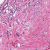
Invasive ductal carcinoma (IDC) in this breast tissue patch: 0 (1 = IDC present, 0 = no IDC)